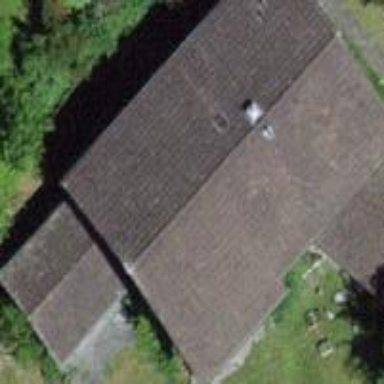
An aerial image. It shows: Building with roof made of roof tiles.